Question: As you all know when you use Twitter Bootstrap to get a table you get a result like this:

Would it be possible o remove the very first line of the table, the one above "Abos Girolamo"? Thanks
UPDATE: Here is the code of the table:
'''
<table class="table table-no-border">
<tbody>
<tr>
<td>Abos Girolamo</td>
</tr>
<tr>
<td>Aboulker Isabelle</td>
</tr>
<tr>
<td>Adam Adolphe</td>
</tr>
</tbody>
</table>
'''
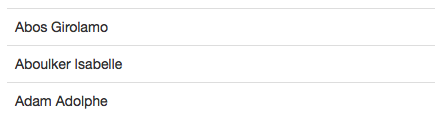
Answer: '''
.table > tbody > tr:first-child > td {
border: none;
}
'''
'''
@import url('http://getbootstrap.com/dist/css/bootstrap.css');
table {
margin-top: 50px;
}
.table > thead > tr:first-child > td,
.table > tbody > tr:first-child > td {
border: none;
}
'''
'''
<table class="table table-no-border">
<tbody>
<tr>
<td>Abos Girolamo</td>
</tr>
<tr>
<td>Aboulker Isabelle</td>
</tr>
<tr>
<td>Adam Adolphe</td>
</tr>
</tbody>
</table>
'''